Aerial crown-view tile of a tropical tree (Barro Colorado Island, Panama), acquired 20241014:
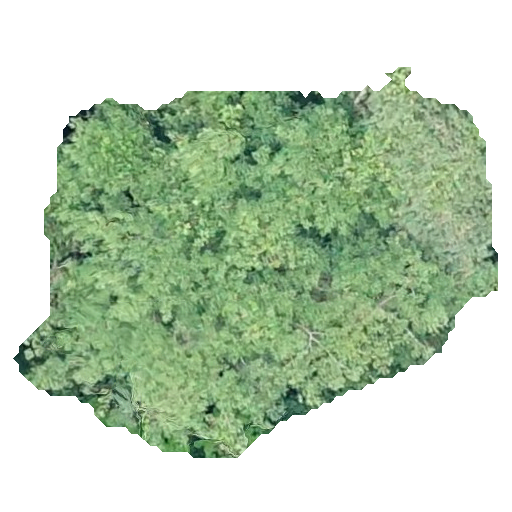
Species: Hura crepitans
GBIF accepted scientific name: Hura crepitans
Crown area: 207.411 m²